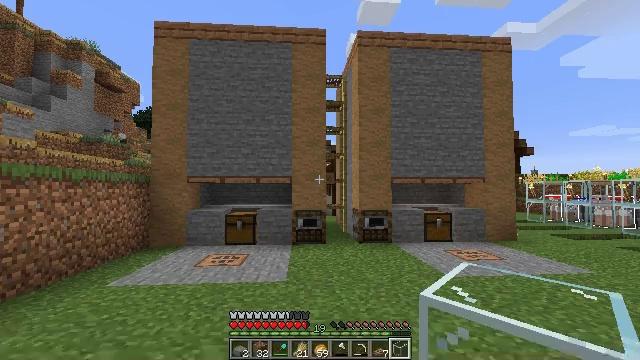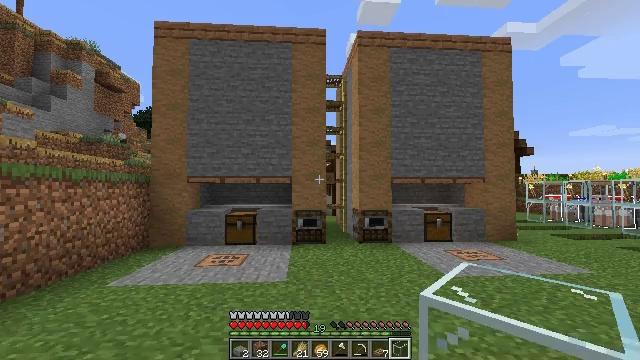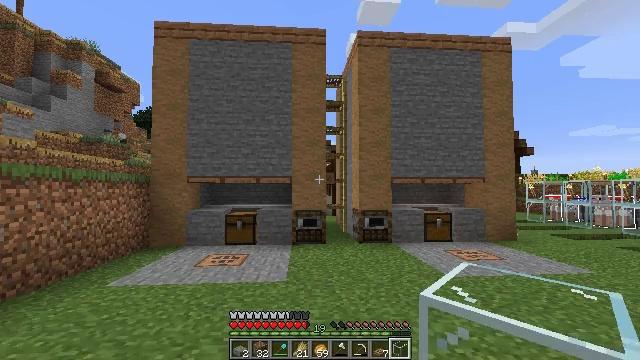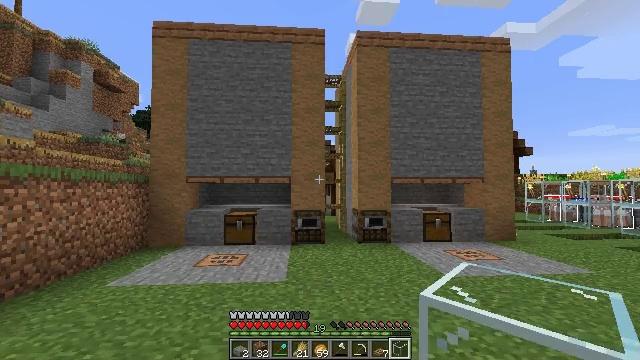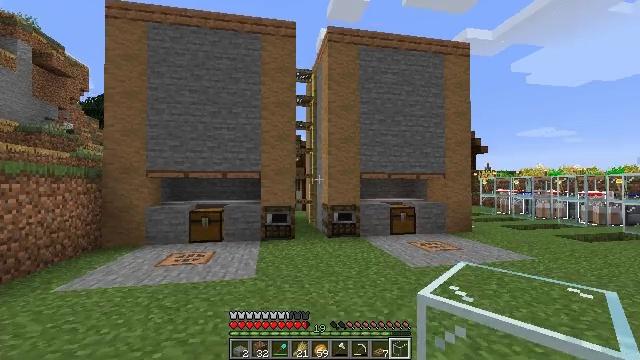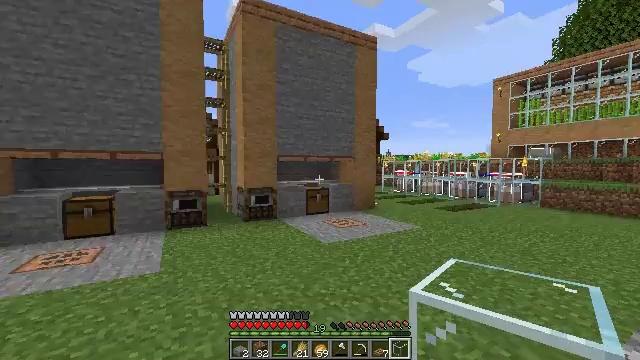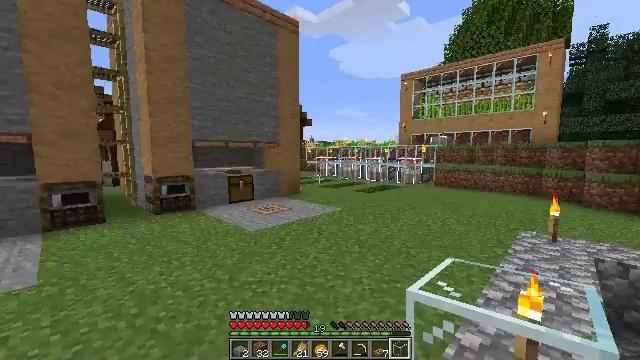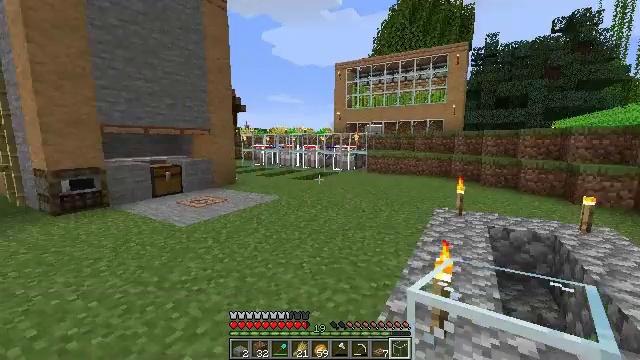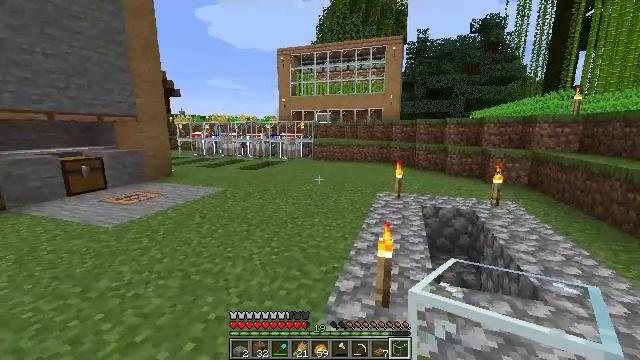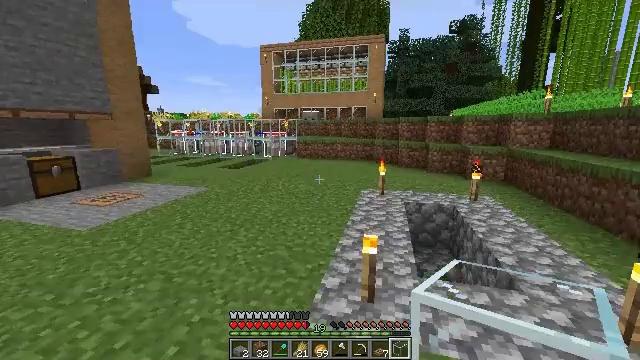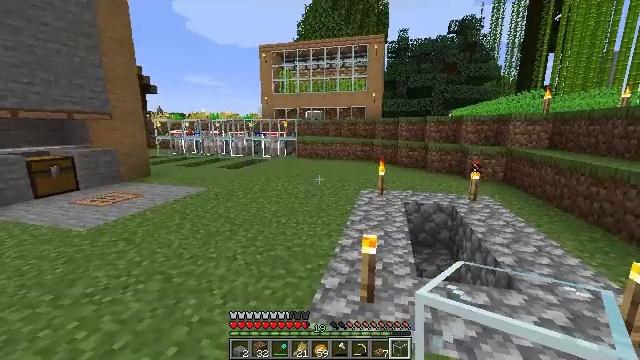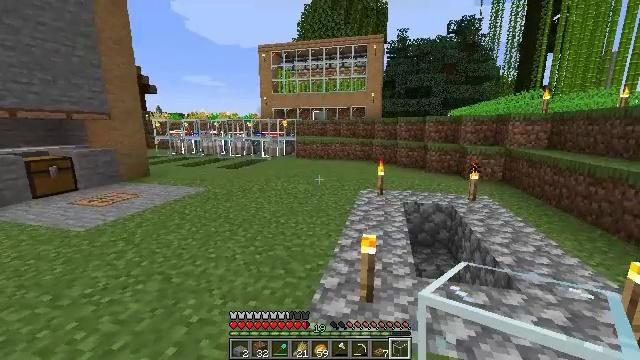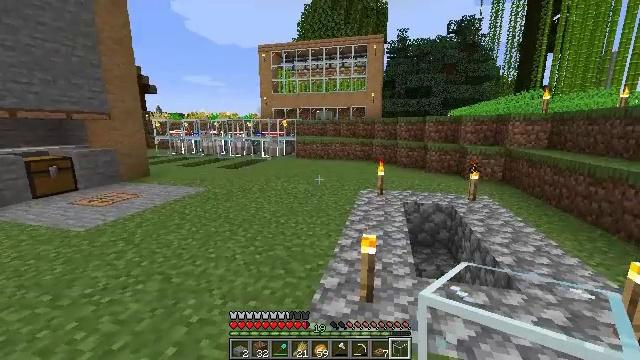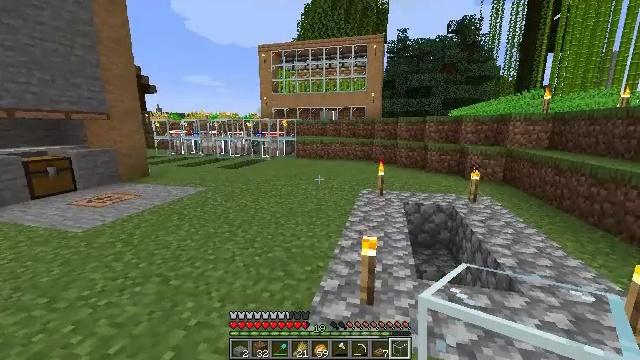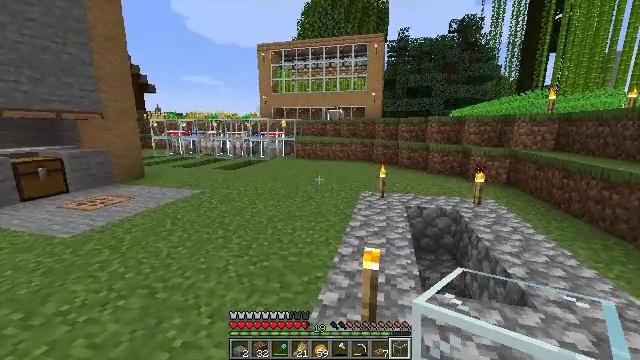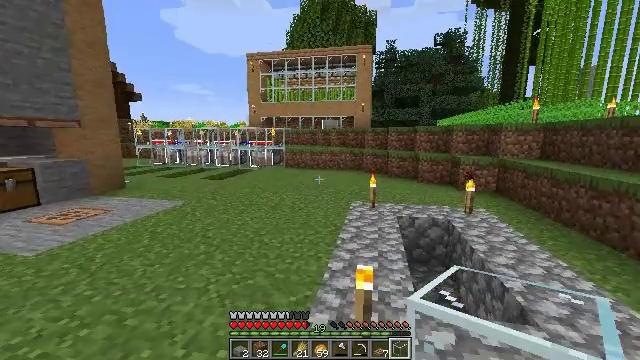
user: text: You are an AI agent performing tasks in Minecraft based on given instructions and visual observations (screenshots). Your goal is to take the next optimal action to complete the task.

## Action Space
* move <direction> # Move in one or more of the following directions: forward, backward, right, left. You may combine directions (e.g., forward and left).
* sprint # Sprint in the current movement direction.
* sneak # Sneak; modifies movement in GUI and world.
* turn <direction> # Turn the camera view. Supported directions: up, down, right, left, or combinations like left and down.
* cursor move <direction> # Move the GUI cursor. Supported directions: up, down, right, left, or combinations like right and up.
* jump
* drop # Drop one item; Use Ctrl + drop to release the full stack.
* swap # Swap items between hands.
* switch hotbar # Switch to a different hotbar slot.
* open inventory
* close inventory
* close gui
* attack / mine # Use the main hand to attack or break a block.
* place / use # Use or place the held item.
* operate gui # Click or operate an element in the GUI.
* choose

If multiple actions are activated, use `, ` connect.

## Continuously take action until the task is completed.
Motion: motion action
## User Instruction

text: Use the crafting table to create a jungle sign.
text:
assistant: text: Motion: no_op
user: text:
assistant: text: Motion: no_op
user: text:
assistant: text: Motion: no_op
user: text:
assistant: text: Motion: turn right and down
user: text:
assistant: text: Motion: turn right and down
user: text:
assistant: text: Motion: turn right and down
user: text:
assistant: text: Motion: turn right and down
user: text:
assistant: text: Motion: turn right and down
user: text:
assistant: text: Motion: turn right
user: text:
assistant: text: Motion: no_op
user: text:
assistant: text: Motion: no_op
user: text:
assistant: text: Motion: no_op
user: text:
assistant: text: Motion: move forward
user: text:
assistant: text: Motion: move forward
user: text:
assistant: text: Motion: move forward, turn right and up
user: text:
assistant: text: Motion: move forward, turn right
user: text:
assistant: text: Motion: move forward, turn right
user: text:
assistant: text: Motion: move forward, sprint, turn right
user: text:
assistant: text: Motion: move forward, sprint, turn right and up
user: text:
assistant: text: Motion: move forward, sprint, turn right and up
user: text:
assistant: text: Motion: move forward, sprint, turn right and up
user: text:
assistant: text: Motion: move forward, turn right
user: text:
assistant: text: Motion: move forward, sprint, turn right
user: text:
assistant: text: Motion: move forward, sprint, turn right
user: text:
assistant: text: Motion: move forward, sprint
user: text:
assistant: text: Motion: move forward, sprint, jump
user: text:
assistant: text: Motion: move forward, turn right and up, jump
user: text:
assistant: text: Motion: move forward, turn right and up, jump
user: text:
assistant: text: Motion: move forward, turn right and up, jump
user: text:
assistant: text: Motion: move forward, turn right and up, jump